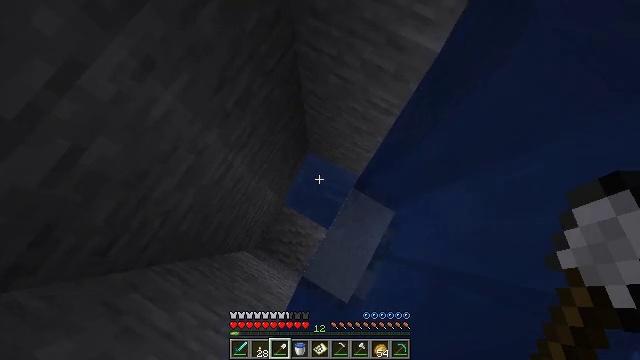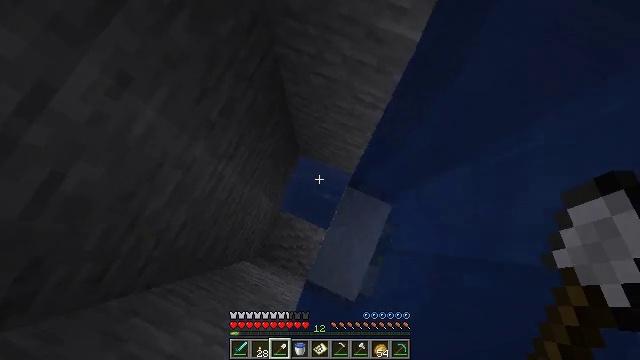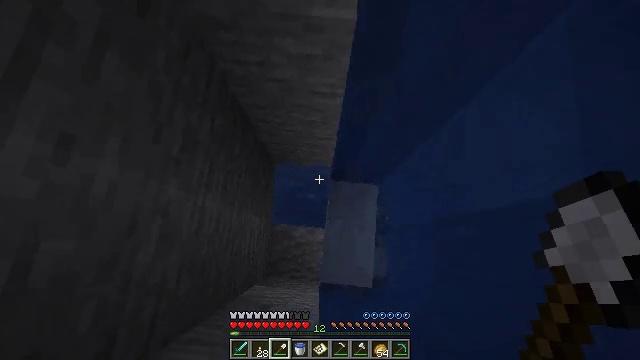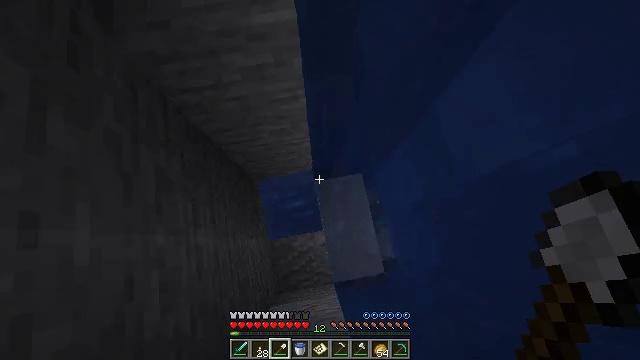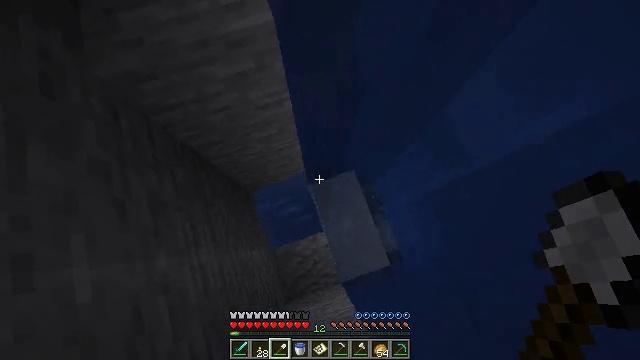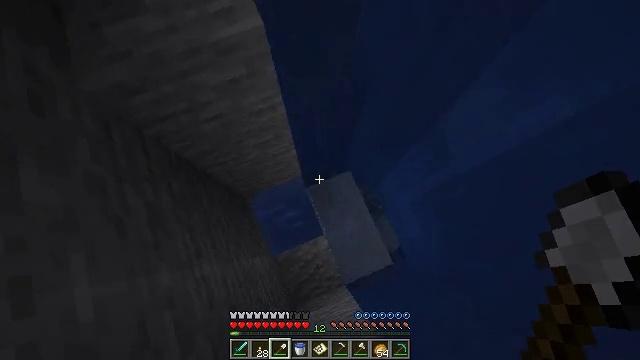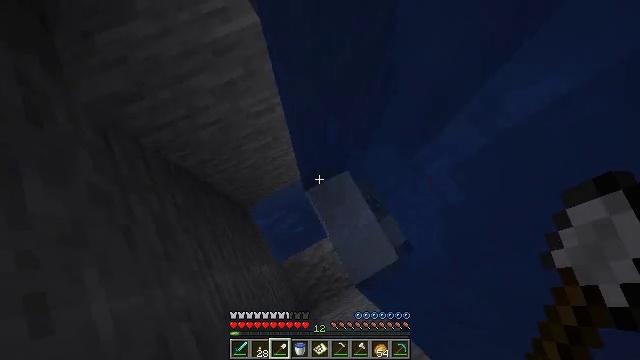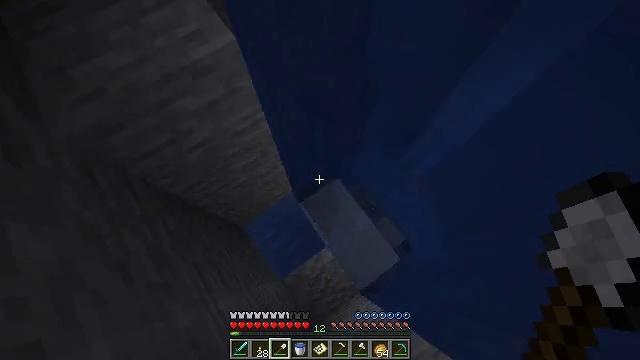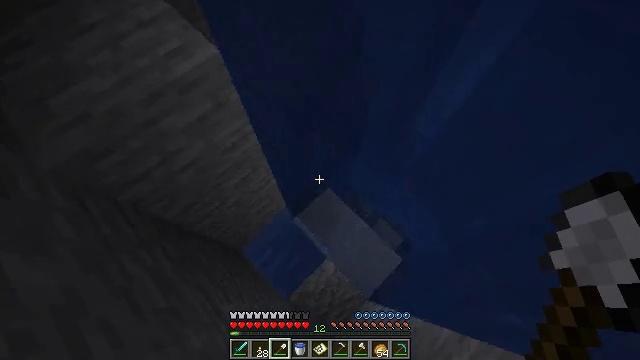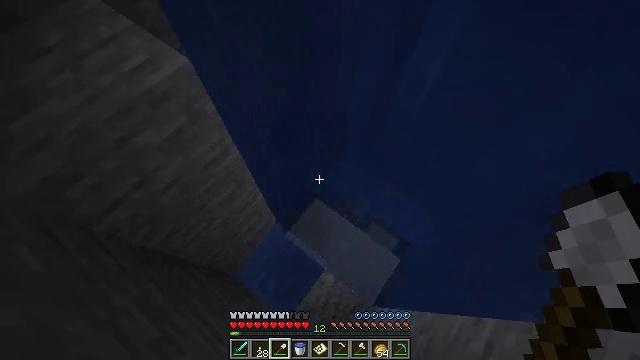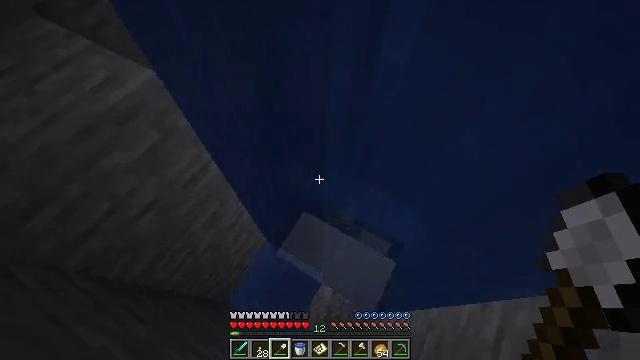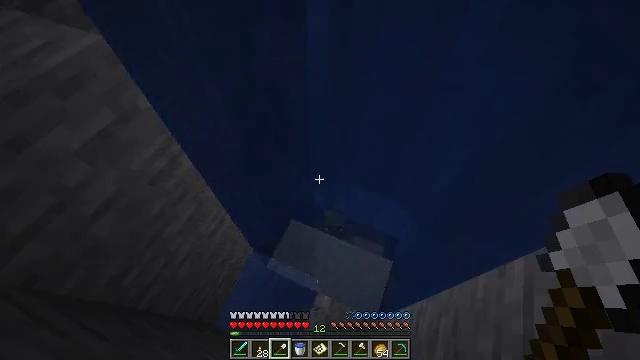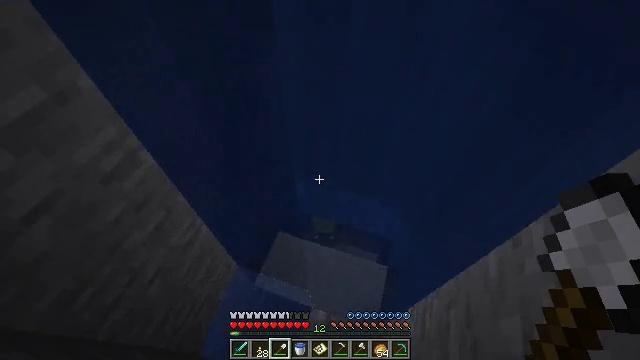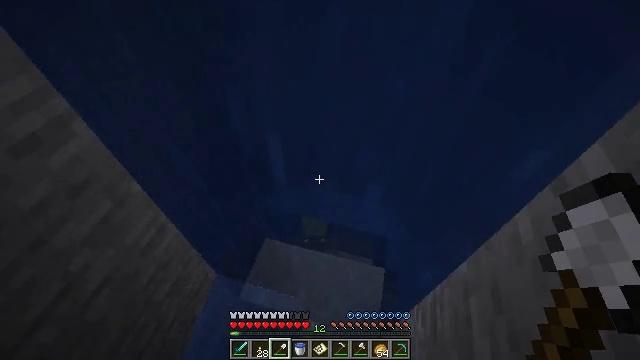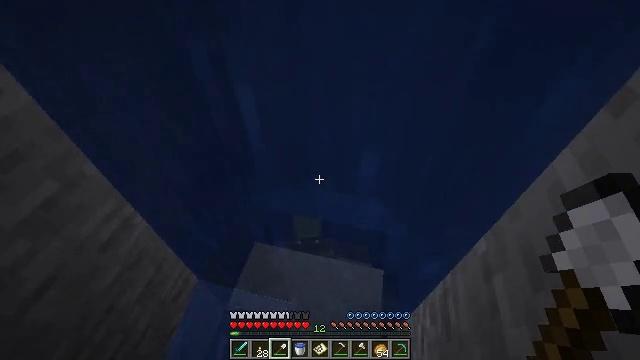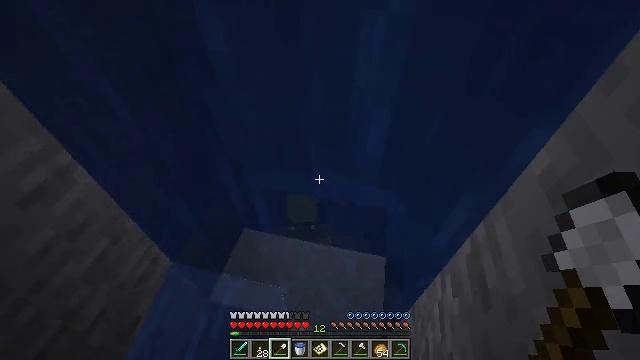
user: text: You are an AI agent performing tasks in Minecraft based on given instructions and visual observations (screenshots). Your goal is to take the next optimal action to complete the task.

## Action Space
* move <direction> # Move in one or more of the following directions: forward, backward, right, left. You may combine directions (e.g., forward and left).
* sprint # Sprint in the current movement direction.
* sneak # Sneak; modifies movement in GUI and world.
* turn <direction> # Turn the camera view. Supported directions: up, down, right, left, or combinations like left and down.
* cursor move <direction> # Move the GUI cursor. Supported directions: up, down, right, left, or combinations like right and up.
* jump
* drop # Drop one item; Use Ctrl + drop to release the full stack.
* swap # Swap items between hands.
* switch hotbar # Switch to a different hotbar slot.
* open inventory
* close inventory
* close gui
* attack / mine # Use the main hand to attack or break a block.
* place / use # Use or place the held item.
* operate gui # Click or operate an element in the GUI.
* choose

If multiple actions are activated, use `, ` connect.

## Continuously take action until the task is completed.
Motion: motion action
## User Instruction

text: Remove a polished granite block from the inventory.
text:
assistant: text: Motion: turn right
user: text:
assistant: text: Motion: move left, turn right
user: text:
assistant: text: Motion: move left, turn right
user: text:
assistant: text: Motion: move left, turn right
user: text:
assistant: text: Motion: move back and move left, turn right
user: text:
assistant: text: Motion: move back and move left, turn right and up
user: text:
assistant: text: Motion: move back and move left, turn right and up
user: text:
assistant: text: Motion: move back, turn right and up
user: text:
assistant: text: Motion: move back, turn right and up
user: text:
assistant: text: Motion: move back, turn right and up
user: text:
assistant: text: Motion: move back, turn right and up
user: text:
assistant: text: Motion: move back, turn right and up
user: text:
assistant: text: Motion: move back, turn right and up
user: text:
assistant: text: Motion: move back, turn right and up
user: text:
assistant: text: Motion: move back
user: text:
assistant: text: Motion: move back
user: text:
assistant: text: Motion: move back
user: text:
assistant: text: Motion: no_op
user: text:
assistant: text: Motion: move right
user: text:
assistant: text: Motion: move right
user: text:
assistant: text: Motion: move right
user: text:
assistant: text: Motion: move right, turn left
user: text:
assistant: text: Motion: move right, turn left and up
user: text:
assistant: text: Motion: turn left
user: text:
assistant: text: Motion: turn left
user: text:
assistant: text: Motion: turn left
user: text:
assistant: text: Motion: turn left and down
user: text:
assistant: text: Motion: turn left and down
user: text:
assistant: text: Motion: turn left
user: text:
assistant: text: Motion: turn left